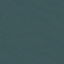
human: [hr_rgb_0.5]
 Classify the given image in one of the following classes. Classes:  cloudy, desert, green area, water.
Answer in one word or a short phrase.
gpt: water